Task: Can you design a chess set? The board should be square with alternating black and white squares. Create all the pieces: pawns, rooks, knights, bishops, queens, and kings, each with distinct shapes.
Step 2443:
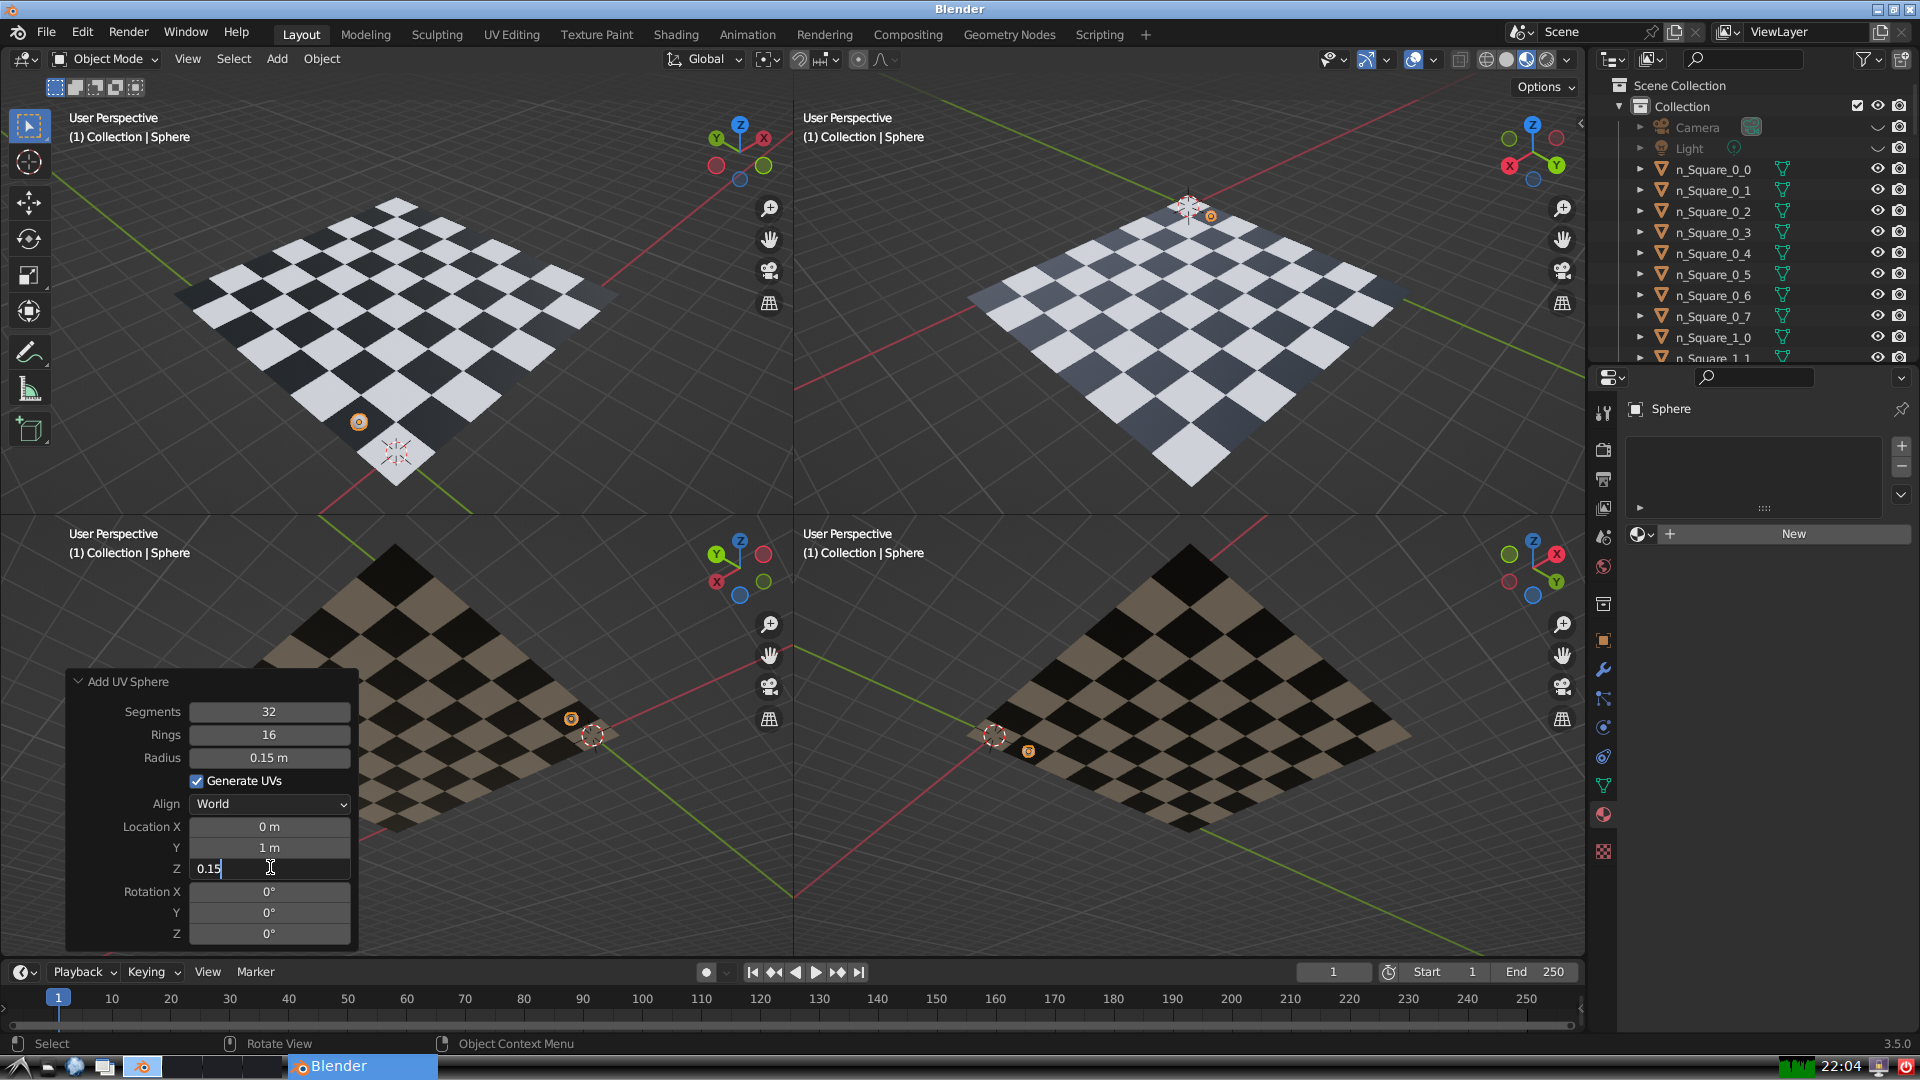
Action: {"key_press": ['Return']}